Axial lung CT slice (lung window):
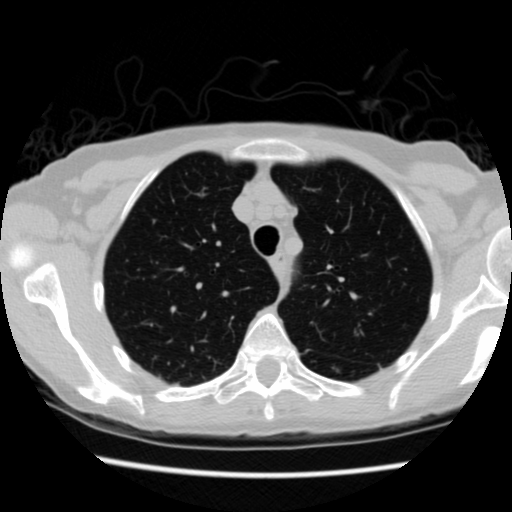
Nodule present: no